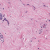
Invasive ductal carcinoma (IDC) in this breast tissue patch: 0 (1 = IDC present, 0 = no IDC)